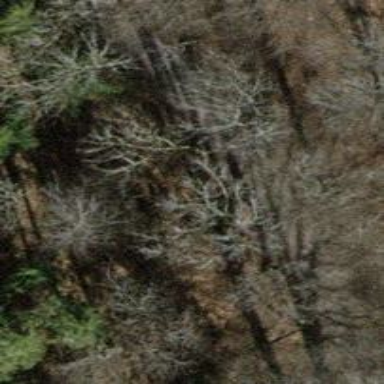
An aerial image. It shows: Beautiful tree in nature.